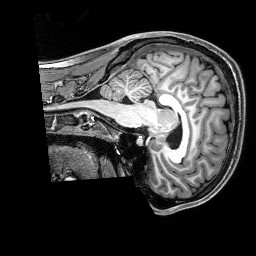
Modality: T1w
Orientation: sagittal
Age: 25
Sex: female
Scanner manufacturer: siemens
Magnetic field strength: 3 T
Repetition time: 2.8 s
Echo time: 0.00212 s